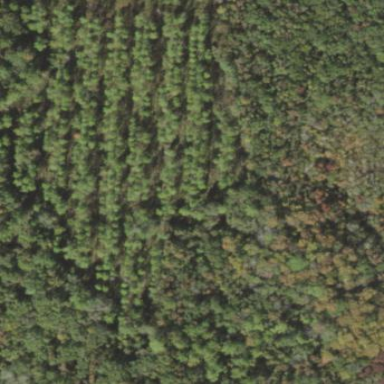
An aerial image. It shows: Forest area dominated by needle-leaved trees.